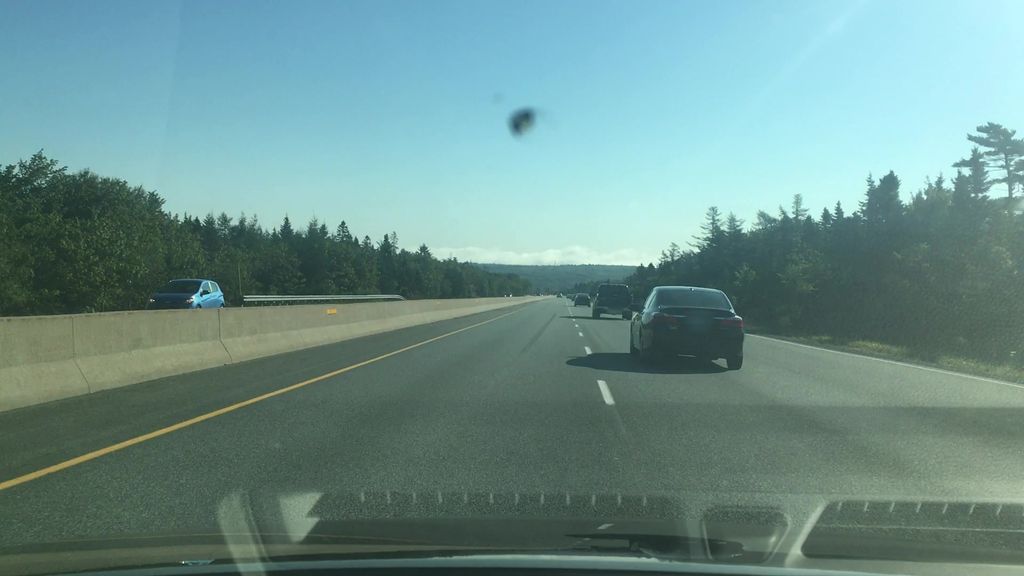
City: halifax